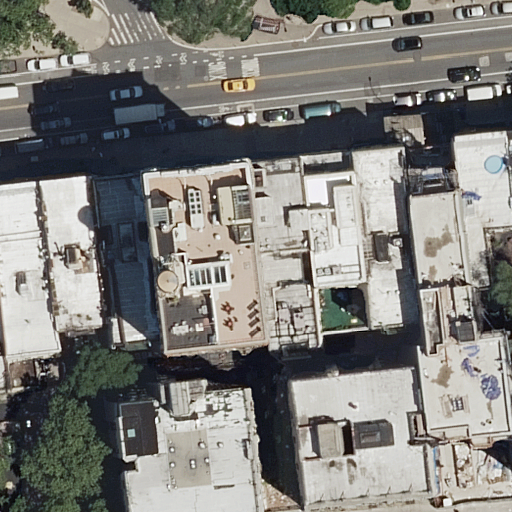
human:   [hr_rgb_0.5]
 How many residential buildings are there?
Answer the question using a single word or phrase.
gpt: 13

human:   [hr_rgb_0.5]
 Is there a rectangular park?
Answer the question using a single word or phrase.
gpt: yes

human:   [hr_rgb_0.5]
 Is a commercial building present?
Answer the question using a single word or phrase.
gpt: no

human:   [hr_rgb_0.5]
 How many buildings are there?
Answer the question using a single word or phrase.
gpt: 13

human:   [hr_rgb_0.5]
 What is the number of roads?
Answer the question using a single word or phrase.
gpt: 2

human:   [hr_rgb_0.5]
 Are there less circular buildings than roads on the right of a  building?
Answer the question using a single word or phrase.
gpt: yes

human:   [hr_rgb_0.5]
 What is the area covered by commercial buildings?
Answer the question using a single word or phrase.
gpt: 0m2

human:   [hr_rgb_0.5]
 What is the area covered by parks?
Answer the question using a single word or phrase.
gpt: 204m2

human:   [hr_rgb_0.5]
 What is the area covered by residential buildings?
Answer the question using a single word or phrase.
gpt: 5356m2

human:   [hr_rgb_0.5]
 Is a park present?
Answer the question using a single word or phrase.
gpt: yes

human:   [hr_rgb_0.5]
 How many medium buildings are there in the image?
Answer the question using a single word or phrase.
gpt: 7

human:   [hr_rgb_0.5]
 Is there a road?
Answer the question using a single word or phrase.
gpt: yes

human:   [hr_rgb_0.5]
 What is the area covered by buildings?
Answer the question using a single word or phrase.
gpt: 5356m2

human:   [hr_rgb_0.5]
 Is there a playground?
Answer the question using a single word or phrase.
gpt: yes

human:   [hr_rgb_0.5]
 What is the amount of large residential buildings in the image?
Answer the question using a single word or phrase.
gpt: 4

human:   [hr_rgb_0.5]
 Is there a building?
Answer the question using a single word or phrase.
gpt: yes

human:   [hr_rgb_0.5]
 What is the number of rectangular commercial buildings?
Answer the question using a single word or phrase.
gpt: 0

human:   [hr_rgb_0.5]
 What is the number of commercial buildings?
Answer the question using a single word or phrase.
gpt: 0

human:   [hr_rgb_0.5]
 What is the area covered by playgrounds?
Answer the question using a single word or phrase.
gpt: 543m2

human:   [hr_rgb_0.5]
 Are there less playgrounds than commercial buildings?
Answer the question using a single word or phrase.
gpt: no

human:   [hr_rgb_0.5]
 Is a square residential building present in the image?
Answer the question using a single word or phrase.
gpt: no

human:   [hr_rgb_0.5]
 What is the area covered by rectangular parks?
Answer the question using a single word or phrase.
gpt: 204m2

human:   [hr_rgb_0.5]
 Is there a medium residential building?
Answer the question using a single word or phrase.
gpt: yes

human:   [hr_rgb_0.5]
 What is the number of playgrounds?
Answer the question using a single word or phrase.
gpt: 1

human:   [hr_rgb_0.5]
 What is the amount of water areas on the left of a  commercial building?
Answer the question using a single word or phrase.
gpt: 0

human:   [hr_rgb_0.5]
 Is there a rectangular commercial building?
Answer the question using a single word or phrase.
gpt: no

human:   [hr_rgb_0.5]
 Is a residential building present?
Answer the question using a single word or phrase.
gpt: yes

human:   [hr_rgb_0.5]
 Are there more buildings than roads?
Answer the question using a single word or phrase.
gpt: yes

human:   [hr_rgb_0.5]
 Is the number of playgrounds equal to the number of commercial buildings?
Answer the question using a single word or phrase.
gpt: no

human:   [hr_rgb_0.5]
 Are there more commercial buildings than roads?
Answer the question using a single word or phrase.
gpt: no

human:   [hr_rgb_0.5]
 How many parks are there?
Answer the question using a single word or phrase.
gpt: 1

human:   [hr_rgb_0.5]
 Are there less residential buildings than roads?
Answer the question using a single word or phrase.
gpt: no

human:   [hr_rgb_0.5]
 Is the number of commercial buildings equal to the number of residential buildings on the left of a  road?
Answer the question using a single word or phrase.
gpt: no

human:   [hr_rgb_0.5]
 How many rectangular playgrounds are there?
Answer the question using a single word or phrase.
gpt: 1

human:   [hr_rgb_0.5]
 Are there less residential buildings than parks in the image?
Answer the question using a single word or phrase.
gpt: no

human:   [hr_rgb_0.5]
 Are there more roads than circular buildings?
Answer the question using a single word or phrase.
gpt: yes

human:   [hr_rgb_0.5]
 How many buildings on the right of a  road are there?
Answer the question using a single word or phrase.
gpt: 7

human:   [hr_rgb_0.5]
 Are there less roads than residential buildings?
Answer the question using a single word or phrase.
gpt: yes

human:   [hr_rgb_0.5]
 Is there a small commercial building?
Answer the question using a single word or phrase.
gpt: no

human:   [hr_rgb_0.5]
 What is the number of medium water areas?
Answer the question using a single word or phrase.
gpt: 0

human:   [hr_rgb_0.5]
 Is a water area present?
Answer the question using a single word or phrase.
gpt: no

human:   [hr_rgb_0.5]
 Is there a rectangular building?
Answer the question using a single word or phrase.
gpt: yes

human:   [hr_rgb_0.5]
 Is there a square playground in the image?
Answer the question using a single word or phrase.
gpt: no

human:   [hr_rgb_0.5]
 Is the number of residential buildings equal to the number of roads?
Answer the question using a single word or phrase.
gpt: no

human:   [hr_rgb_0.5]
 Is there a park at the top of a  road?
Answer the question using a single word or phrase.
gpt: yes

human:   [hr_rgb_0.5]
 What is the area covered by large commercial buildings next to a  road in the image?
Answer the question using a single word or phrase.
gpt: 0m2

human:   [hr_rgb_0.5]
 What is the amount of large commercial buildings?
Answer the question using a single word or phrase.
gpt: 0

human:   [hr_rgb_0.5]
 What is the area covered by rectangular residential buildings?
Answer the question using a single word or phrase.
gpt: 1890m2

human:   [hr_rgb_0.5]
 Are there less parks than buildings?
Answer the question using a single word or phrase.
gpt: yes

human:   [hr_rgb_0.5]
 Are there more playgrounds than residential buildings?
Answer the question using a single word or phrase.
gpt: no

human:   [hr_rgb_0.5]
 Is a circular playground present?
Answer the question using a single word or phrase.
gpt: no

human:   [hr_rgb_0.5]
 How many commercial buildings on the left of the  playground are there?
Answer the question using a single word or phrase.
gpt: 0

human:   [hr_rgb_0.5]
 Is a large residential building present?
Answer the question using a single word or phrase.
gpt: yes

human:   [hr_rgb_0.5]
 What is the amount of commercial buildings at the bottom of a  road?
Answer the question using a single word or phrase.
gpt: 0

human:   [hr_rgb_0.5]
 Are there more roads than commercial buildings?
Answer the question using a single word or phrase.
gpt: yes

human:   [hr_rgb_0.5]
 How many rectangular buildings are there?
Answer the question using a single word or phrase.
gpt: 6

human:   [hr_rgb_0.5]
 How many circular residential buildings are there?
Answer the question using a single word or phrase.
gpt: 0

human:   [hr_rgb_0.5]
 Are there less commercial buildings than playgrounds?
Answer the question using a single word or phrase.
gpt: yes

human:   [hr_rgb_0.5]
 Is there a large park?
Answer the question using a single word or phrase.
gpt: no

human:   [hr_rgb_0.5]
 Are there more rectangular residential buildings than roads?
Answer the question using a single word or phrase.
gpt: yes

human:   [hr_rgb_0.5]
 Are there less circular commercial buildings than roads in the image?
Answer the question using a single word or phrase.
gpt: yes

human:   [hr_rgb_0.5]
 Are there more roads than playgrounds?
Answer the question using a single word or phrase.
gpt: yes

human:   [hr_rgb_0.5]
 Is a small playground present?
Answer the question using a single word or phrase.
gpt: no

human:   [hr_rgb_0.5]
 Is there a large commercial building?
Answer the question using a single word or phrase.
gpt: no